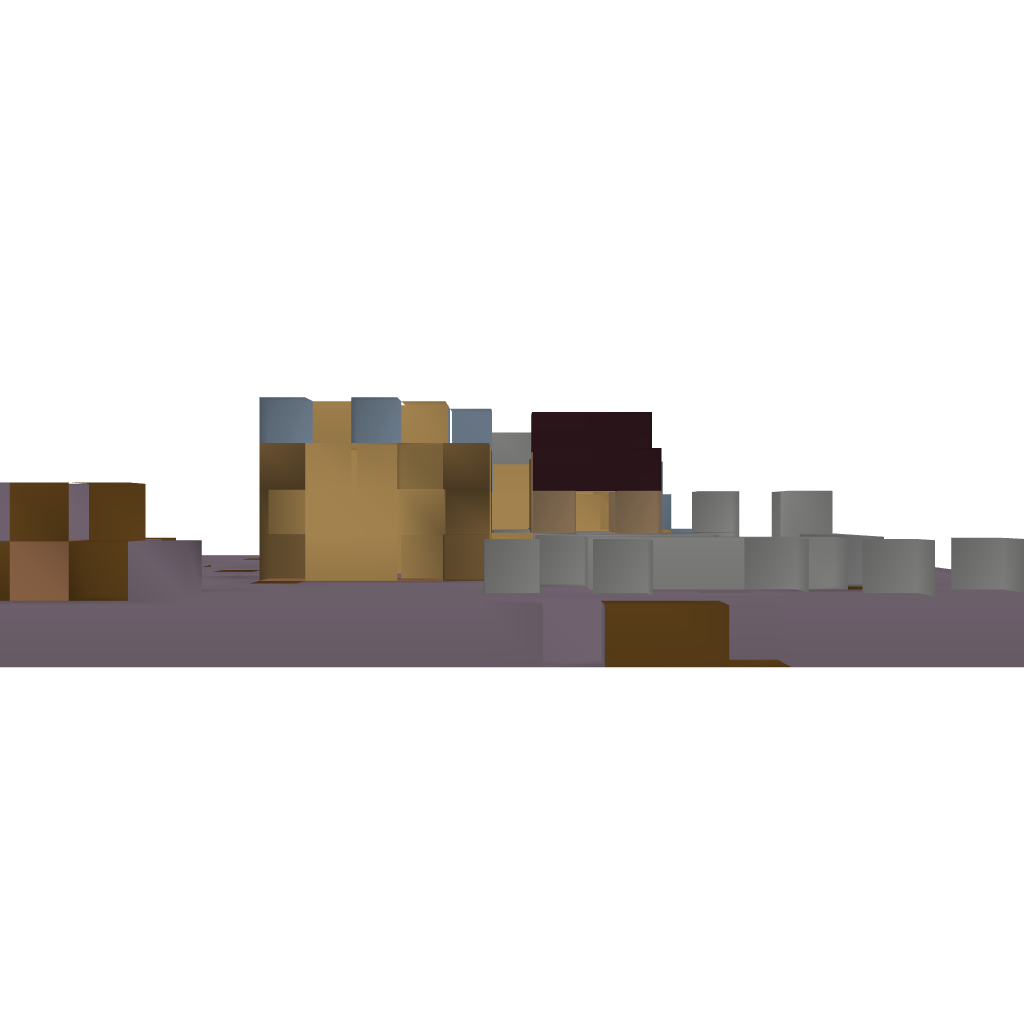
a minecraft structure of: Zombie Village